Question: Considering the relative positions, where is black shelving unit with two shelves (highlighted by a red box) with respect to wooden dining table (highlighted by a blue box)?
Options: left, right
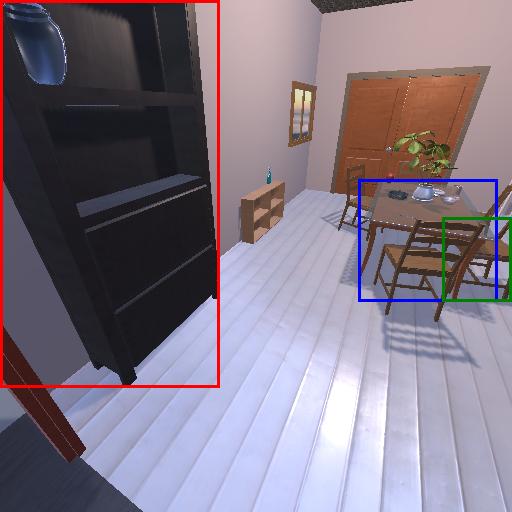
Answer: left